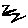
Label: zigzag